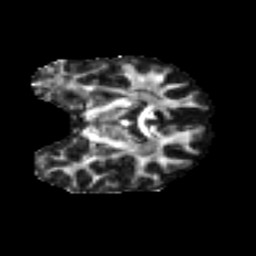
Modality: FA
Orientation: coronal
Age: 35
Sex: male
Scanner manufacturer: ge
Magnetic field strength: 3 T
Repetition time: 7.8 s
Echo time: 0.0606 s